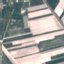
Land use / land cover class: PermanentCrop